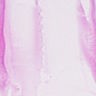
Metastatic tissue present: no